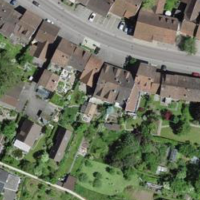
EUNIS habitat code: 55
Species observed at this site:
Lysimachia nummularia
Lonicera caerulea
Salvia pratensis